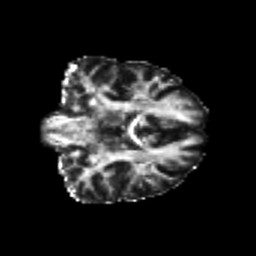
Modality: FA
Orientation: coronal
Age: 22
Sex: female
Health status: healthy
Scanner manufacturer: philips
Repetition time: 7.391 s
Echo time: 0.08599 s